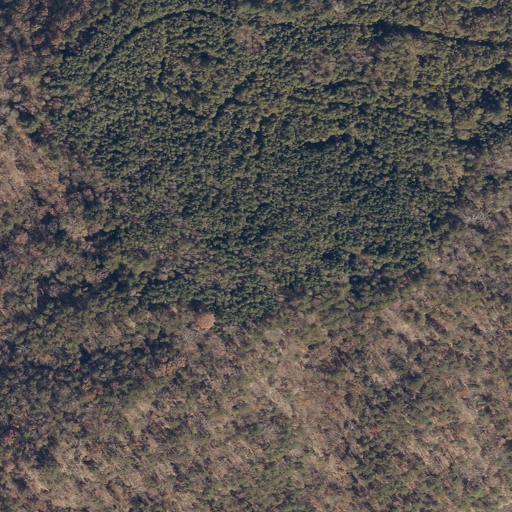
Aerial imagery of mountain in Alabama named Cornelius Mountain containing evergreen forest, deciduous forest, and mixed forest